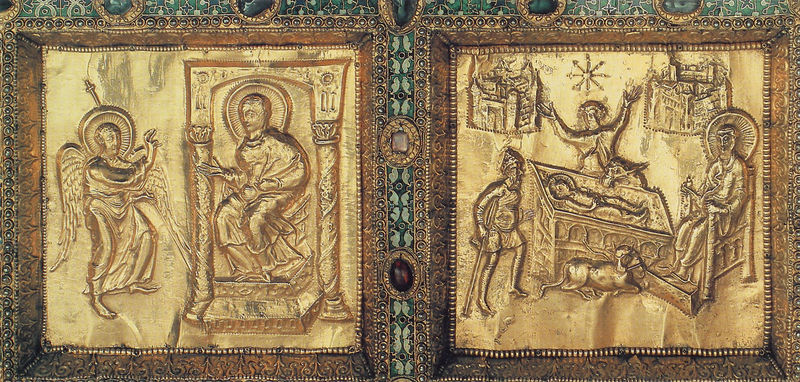
Titel: Goldaltar von Mailand, sog. Pala d’oro
Künstler: Volvinus
Standort: Mailand, S. Ambrogio (EU - I)
Schlagwörter: flügel, mann, grün, menschen, sitzen, stadt, säule, mensch, rahmen, stein, tod, toter, gold, pferd, engel, relief, könig, papst, thron, verzierung, bett, burg, stern, soldat, heiligenschein, sarg, grab, edelstein, heiliger, heilige, schrein, zweiteilig, rubin, prägung, geburt, krippe, krücke, verkündung, verzieherung, knötchen